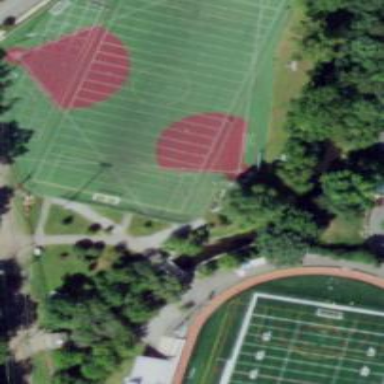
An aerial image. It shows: Recreation ground with artificial turf surface.